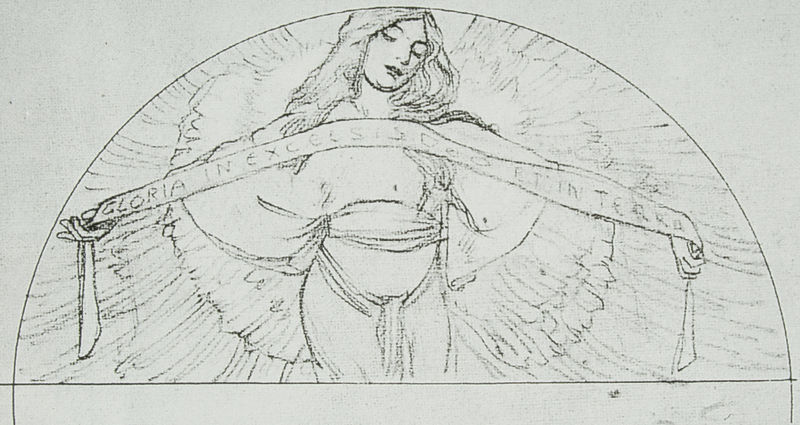
Titel: Studie für die Titelseite von "Cloches de Noel et Paques"
Künstler: Alfons Mucha
Standort: Paris
Institution: Musée d'Orsay
Schlagwörter: flügel, hand, kopf, körper, nackt, umhang, weiß, mädchen, finger, frau, grau, haar, licht, mund, nase, schwarz, skizze, zeichnung, blick, gürtel, schal, tuch, blond, jung, arm, arme, augen, band, federn, gesicht, halten, lang, hals, hände, sonne, gewand, haare, lange haare, stoff, decke, kinn, lippe, lippen, schulter, fliegen, kreis, rund, engel, schärpe, schrift, bogen, studie, modern, schriftzug, jugendstil, weiblich, muse, bauch, schoß, geschlossen, offen, dom, strahlen, munch, kohle, schweben, schwarz-weiss, jugenstil, text, strahl, bleistift, gebet, entwurf, kohlezeichnung, stift, kathedrale, halbkreis, halbrund, heiligenschein, doppelkinn, jesus, film, segen, gebunden, heilige, fresko, lich, fließen, heilig, maria, madonna, plakatkunst, mucha, spruch, banderole, ausgebreitete arme, tympanon, zeichung, armhaltung, latein, strichzeichnung, spruchband, bogenfeld, schriftband, strahlenkranz, frua, auschnitt, handhaltung, hingebung, langhaarig, ebgel, anschnitten, gloria, gloria in excelsis deo, lockern, schräghaltung, augen geschlossen, flügle, lobpreis, parole, band gloria, augen gesenkt